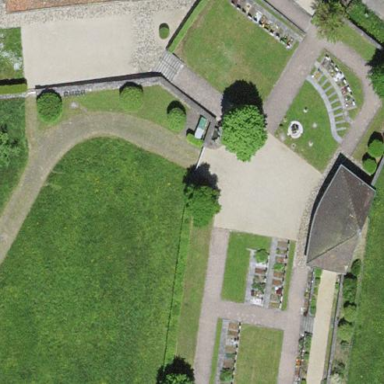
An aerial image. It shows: Cemetery.